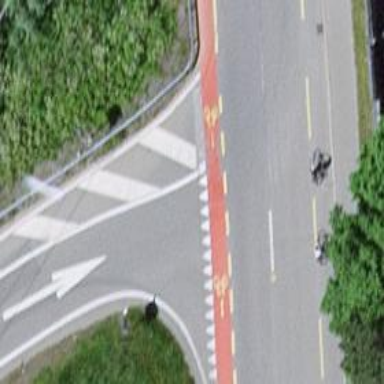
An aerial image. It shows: Marked crossing with surface markings on the road.